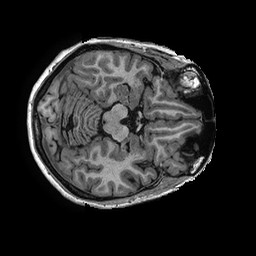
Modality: T1w
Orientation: axial
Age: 55
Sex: female
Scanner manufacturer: ge
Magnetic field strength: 3 T
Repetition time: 0.006952 s
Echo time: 0.00292 s